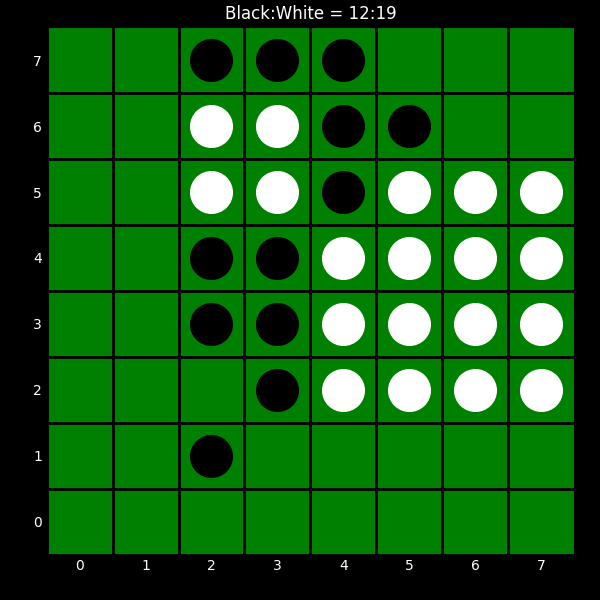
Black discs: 12
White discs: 19